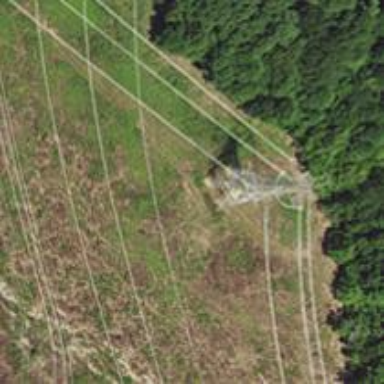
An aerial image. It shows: Power tower.